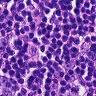
Metastatic tissue present: no